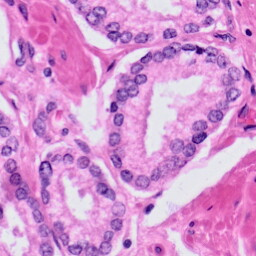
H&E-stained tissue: Prostate